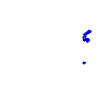
Particle: electron